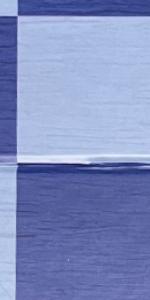
Label: Empty